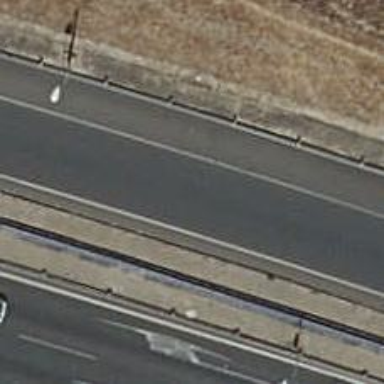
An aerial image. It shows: Motorway link.